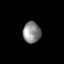
Tissue: prostate
Cell type: Epithelial cells
Senescence score: 0.2321
Nuclear area (px): 369
Mean DAPI intensity: 136.995